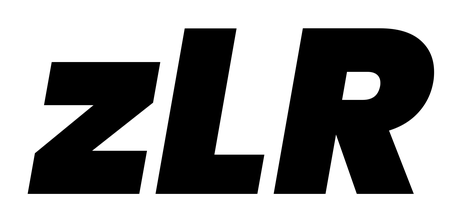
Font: Poppins-BlackItalic